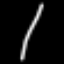
Label: The Eiffel Tower